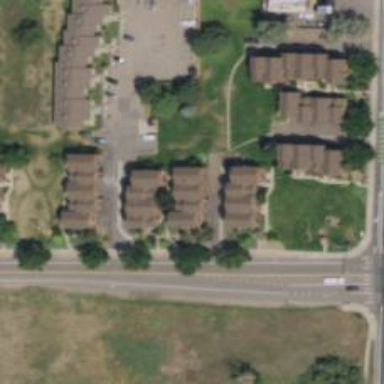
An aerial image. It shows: Residential area consisting of condominiums.